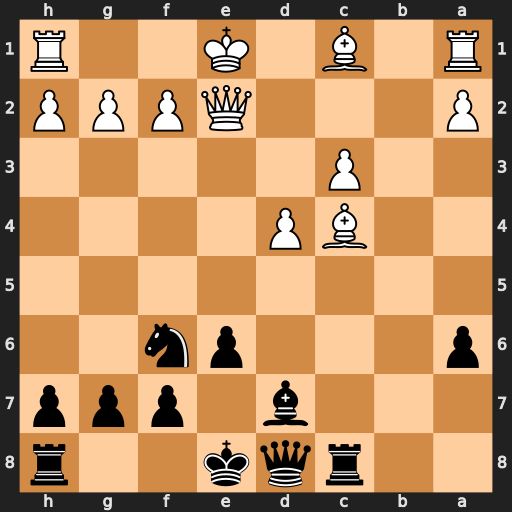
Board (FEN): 2rqk2r/3b1ppp/p3pn2/8/2BP4/2P5/P3QPPP/R1B1K2R
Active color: b
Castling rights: KQk
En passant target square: -
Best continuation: Qc7 Bxa6 Qxc3+ Qd2 Qxa1